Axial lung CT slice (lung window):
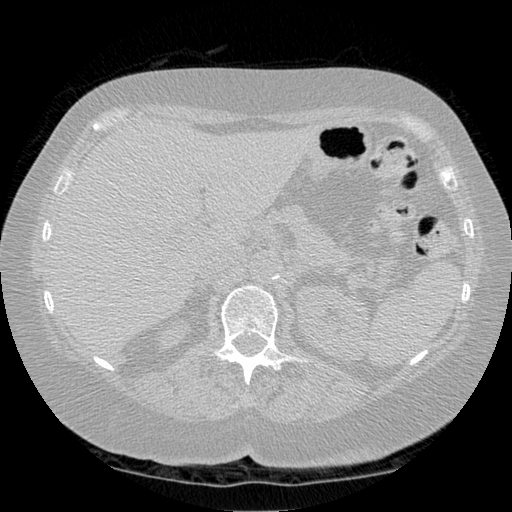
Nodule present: no